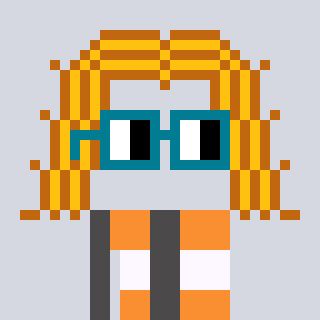
a pixel art character with square dark green glasses, a hair-shaped head and a grayscale-colored body on a cool background